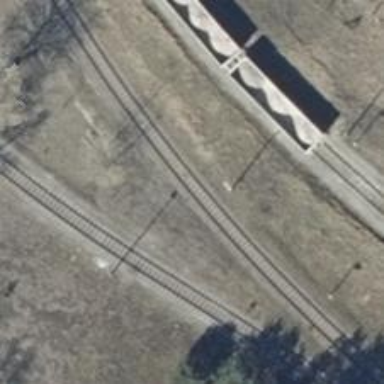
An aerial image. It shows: Railway yard used for servicing trains.